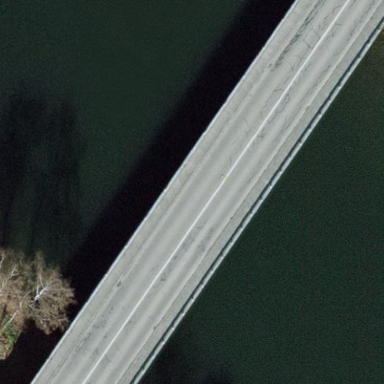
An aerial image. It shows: Beam bridge structure.